Field crop: maize
Growth stage: 2
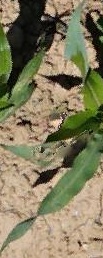
Species: maize